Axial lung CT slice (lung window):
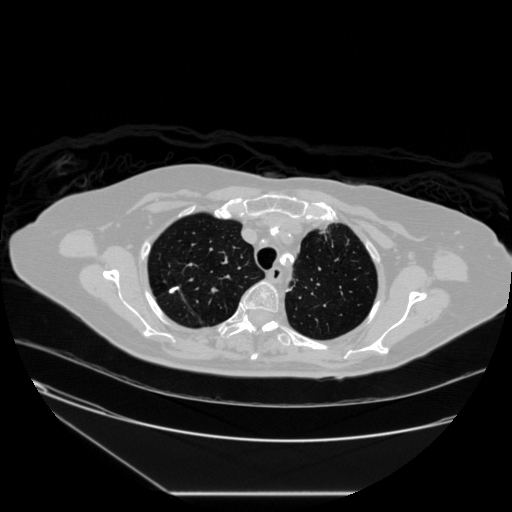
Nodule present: yes
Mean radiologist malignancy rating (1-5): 1.5